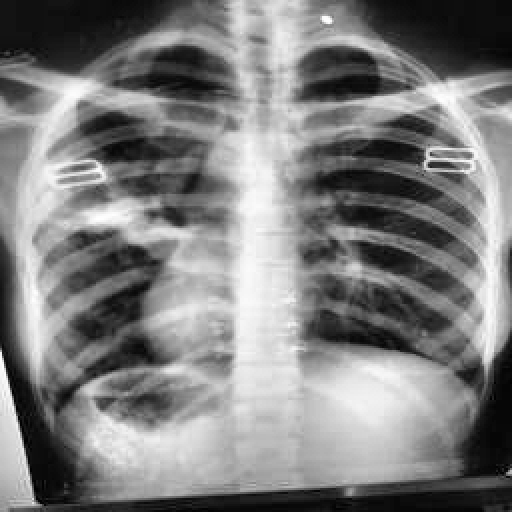
Finding: TUBERCULOSIS